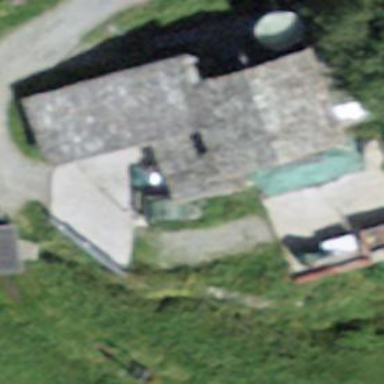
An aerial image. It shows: Farm auxiliary building.